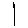
Label: line